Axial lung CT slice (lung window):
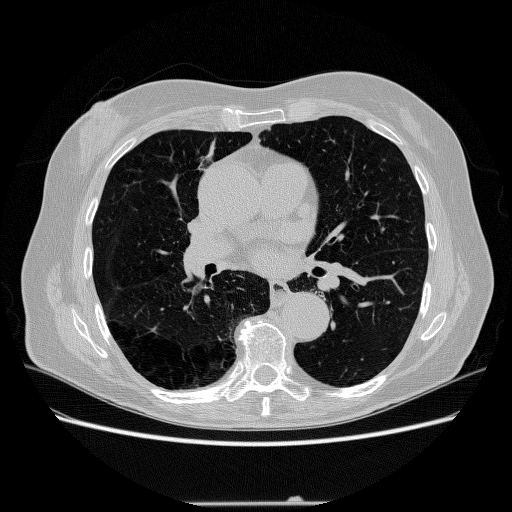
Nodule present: no